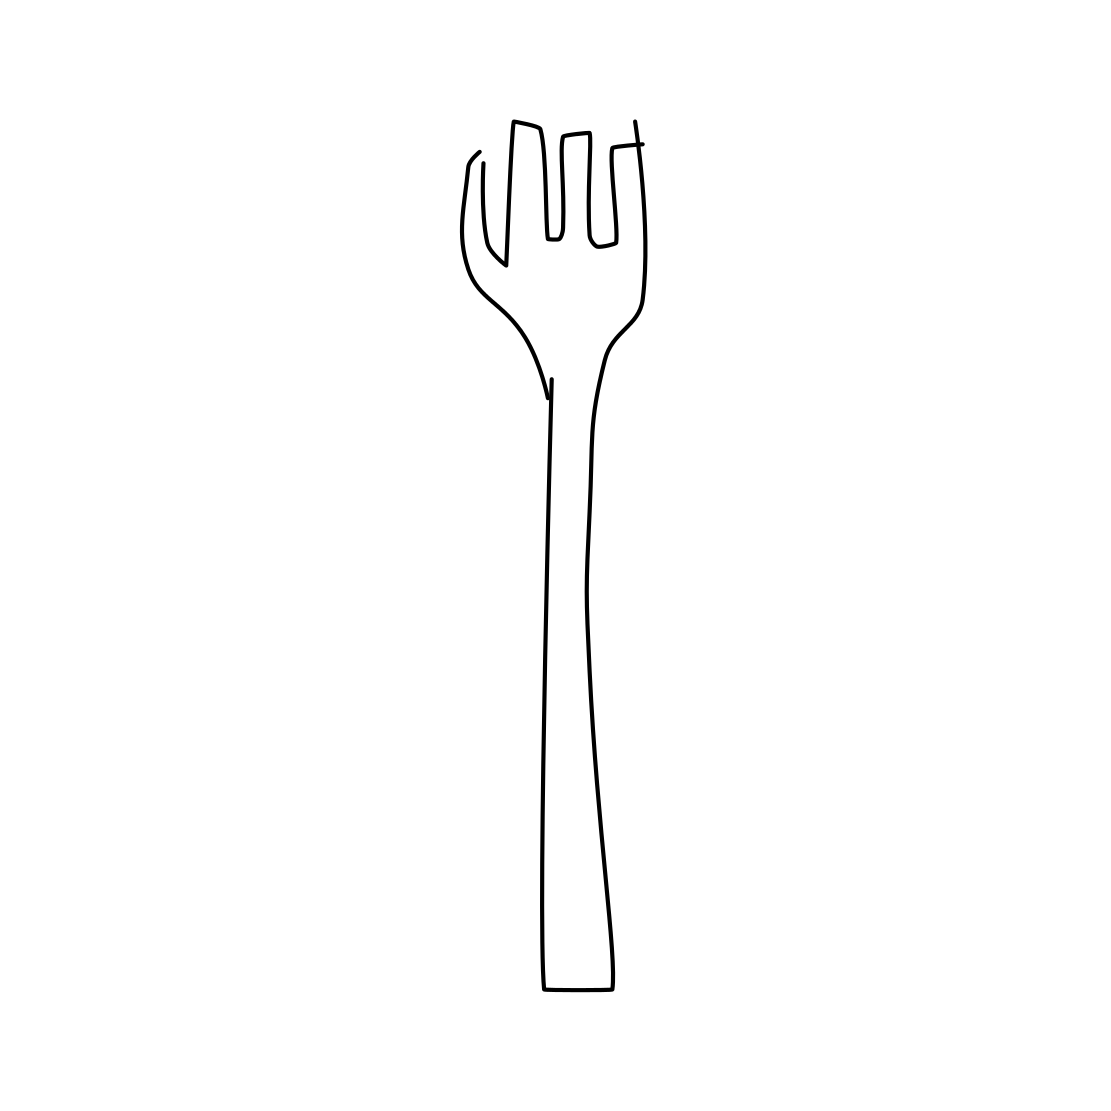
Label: fork